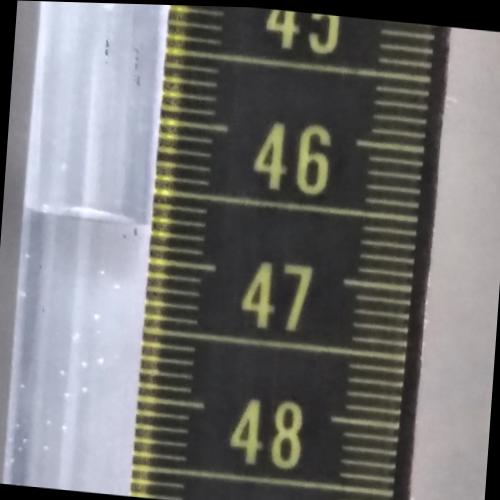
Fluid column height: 46.8 cm